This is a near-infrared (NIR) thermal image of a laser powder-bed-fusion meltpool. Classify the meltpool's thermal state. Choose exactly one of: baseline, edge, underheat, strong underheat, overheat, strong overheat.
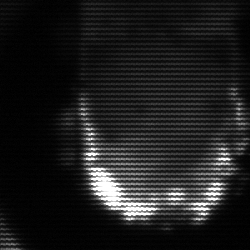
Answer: baseline